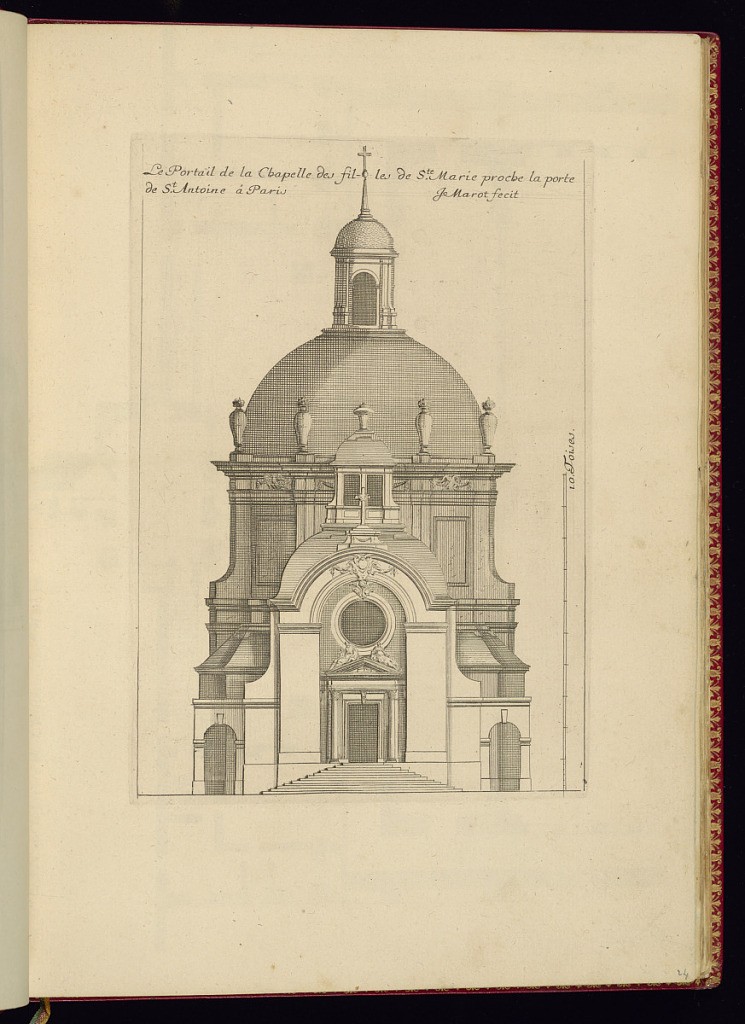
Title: Le Portail de la Chapelle des filles de Ste. Marie proche la porte de St. Antoine à Paris
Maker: Jean Marot, French, 1619 - 1679
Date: ca.1635–ca.1660
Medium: Etching on laid paper
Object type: Print
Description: Architectural elevation of an exterior façade of a Parisian chapel featuring a dome topped with a cupola, vase finials, and a portico entrance domed. Stairs leading up to the door, framed by columns, pediment with figures on top, a roundel window, and cartouche above. Cross finials on the domes. A scale to the left. The plate is titled.